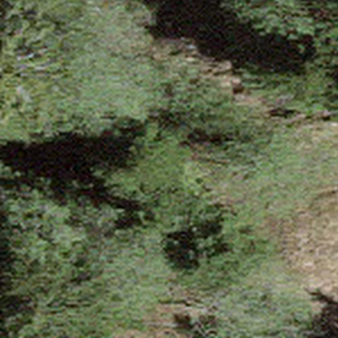
Label: other